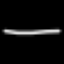
Label: line